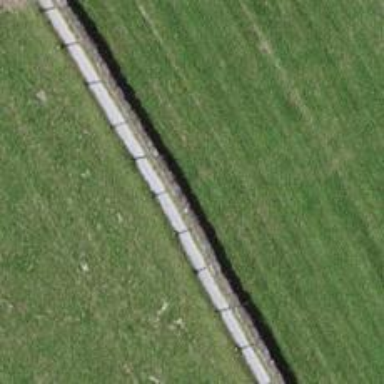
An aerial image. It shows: Stone wall as barrier.